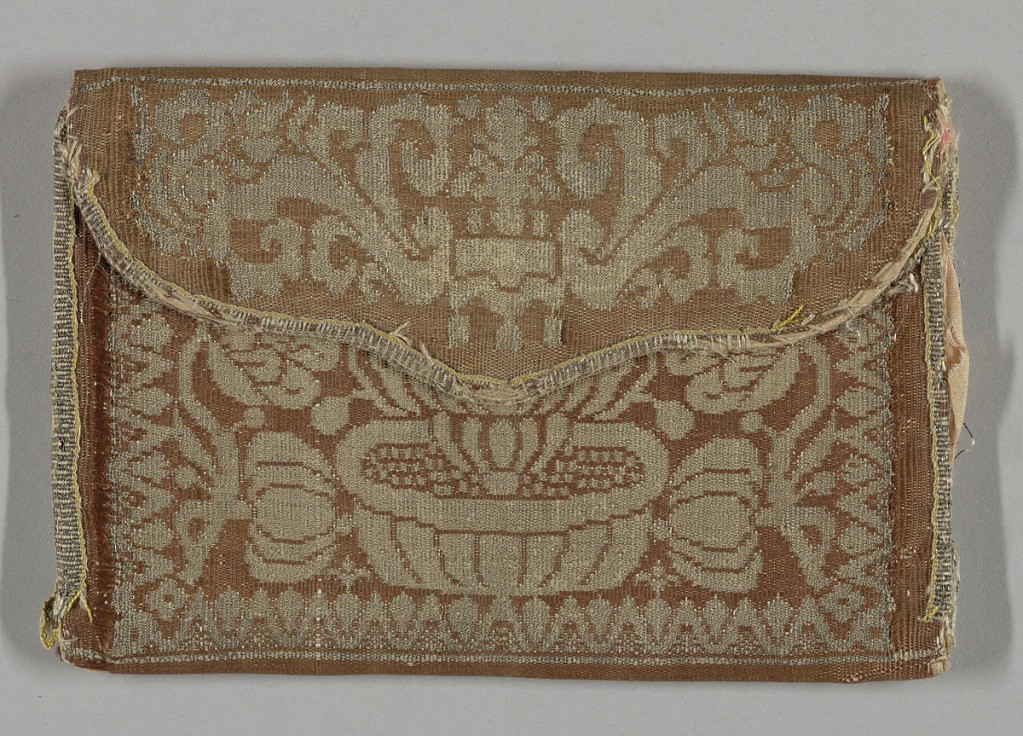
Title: Purse
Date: late 17th–early 18th century
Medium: silk, metal Technique: woven
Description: Envelope-shaped purse or letter case of faded red silk with woven design in silver. Back and front, fountain with large flowers at sides. Border of zigzag and pointed shapes. Flap has symmetrical foliage decoration. Edged with narrow silver braid. Lined with pink taffeta.